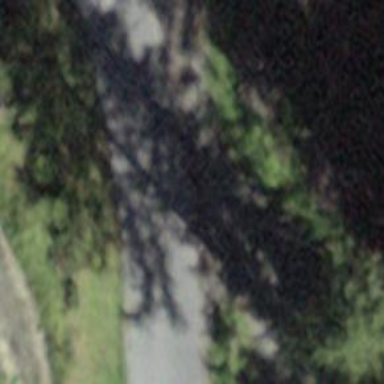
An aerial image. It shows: Tertiary road.